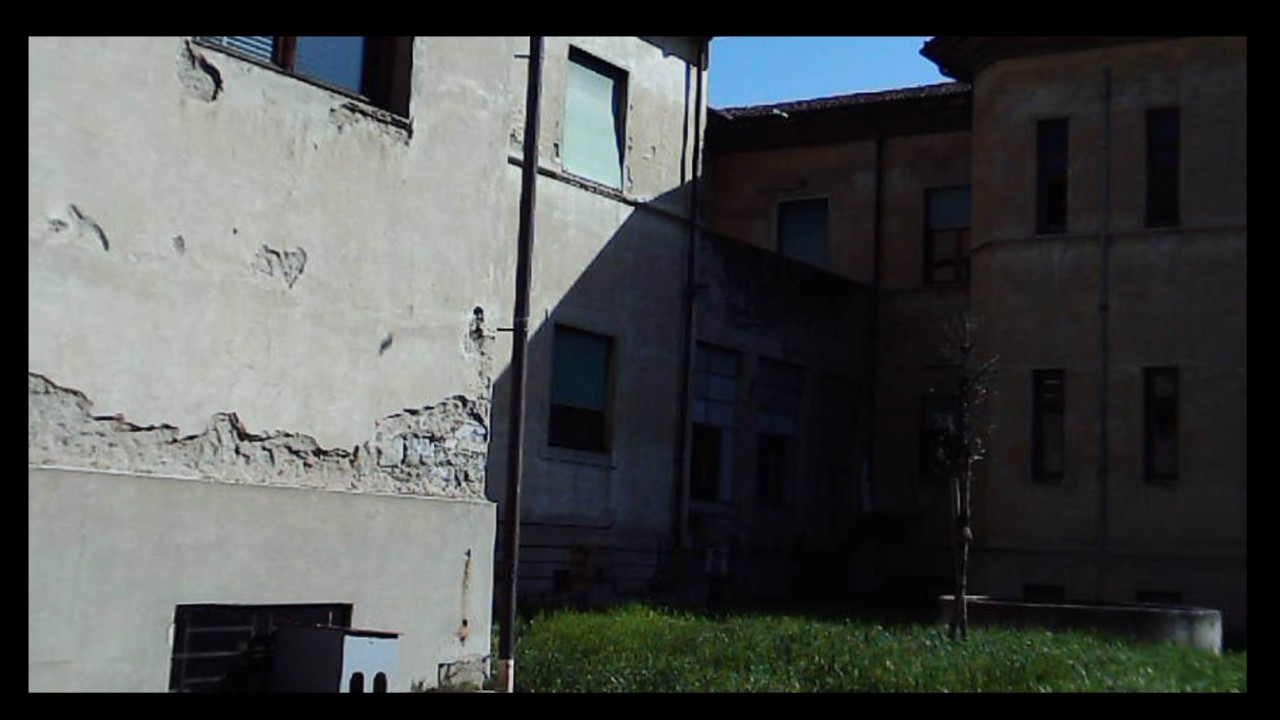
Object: Betafpv air75